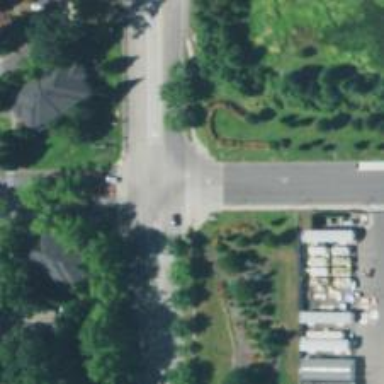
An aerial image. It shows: Unclassified road with sidewalk on the left.